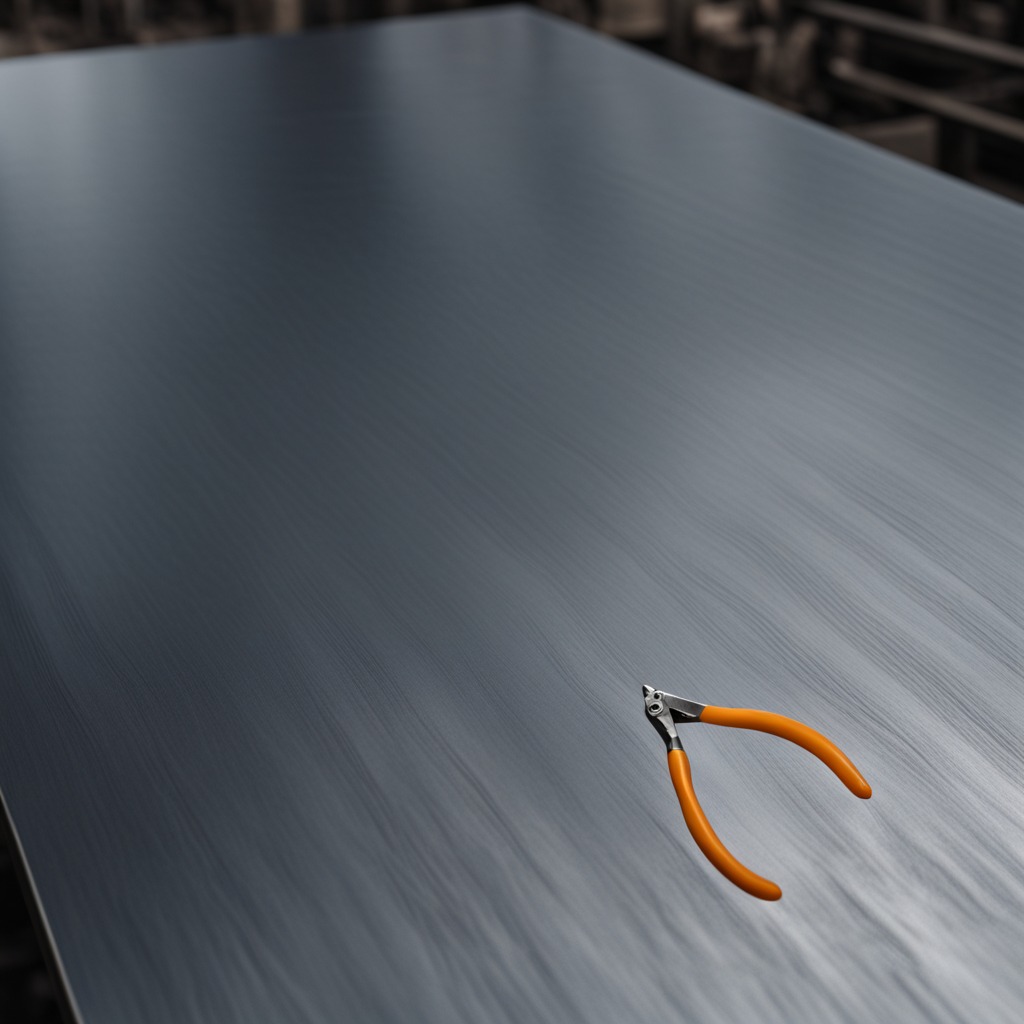
A plier is lying on a cold steel table in a mining workshop.